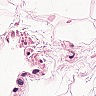
Metastatic tissue present: no